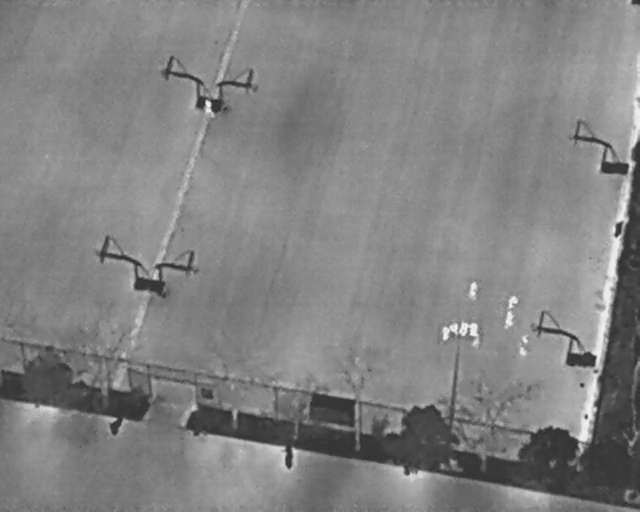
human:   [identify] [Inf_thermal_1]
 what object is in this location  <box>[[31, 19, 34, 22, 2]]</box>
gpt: <ref>1 medium person at the top</ref>

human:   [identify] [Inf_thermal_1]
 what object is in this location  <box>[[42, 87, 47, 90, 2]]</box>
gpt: <ref>1 medium bicycle at the bottom</ref>

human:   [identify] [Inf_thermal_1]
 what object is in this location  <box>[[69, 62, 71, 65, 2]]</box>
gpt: <ref>1 small person at the right</ref>